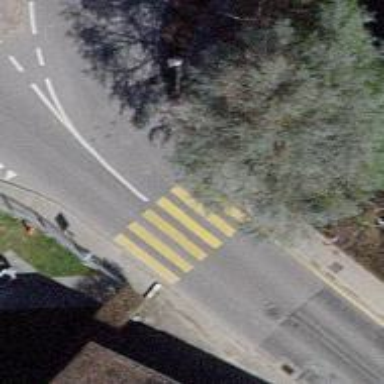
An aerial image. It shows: Uncontrolled road crossing with markings.